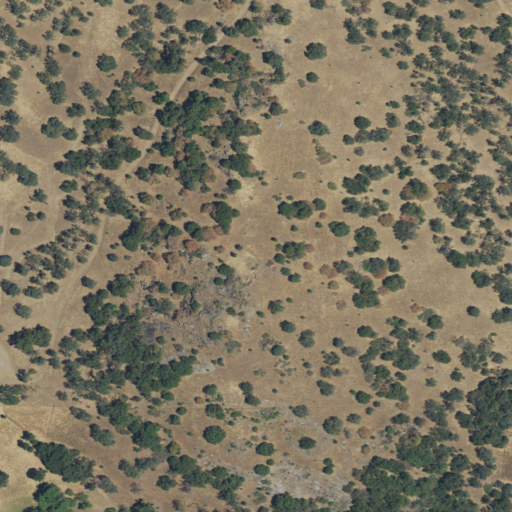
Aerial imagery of mountain in California named Jorgensen Point containing shrub, grassland, and evergreen forest